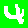
Digit: 4